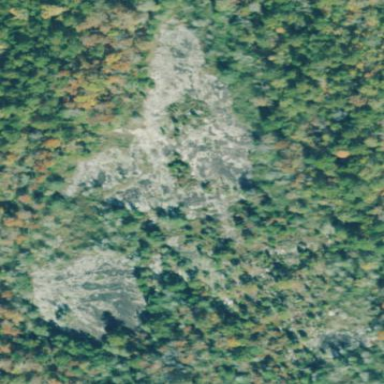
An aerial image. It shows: Natural scree.